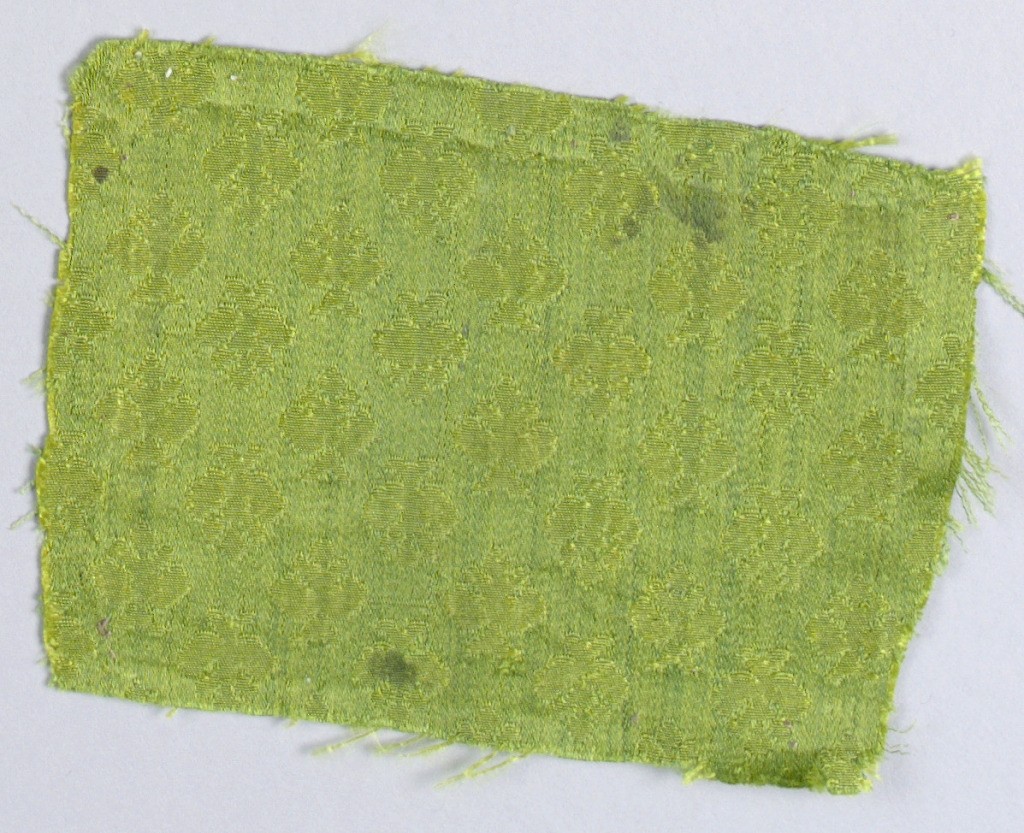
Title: Fragment
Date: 17th century
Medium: silk Technique: 4&1 satin damask
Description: Small detached leaves in olive green.